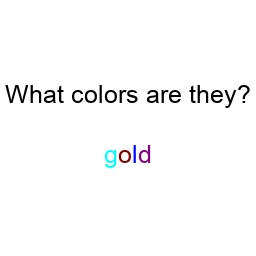
Color: cyan, maroon, blue, purple
Color name shown: gold
Background color: white
Question text color: black